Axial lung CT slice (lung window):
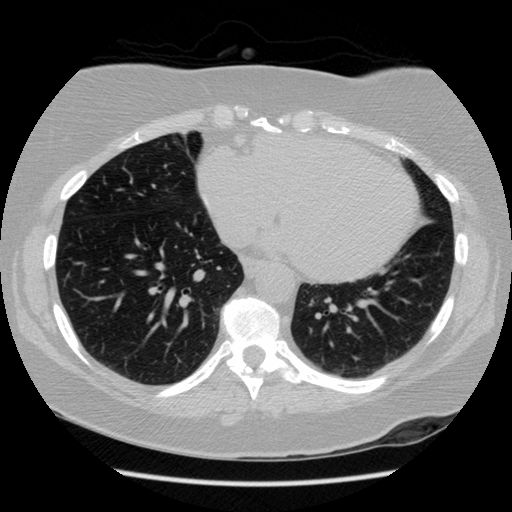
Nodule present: no